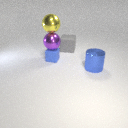
small blue rubber cube behind large blue metal cylinder